Question: I'm trying to load the following plist into an NSArray:

Here is the code I'm using to load the data:
'''
// Load the data from the plist file
NSString *filepath = [[NSBundle mainBundle] pathForResource:@"MyData" ofType:@"plist"];
NSArray *myArray = [[NSArray alloc] initWithContentsOfFile:filepath];
'''
However when I place a breakpoint after the data has been loaded I notice that the array is empty. Please can someone help me understand what's going wrong?
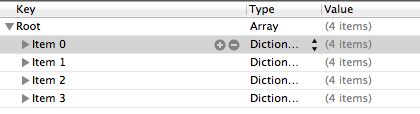
Answer: Could you try loading it into a NSDictionary and asking for the '[ objectForKey:@"Root"]' inside it ?
As far as I remember, property lists are key / value maps and your array is just one of those values.